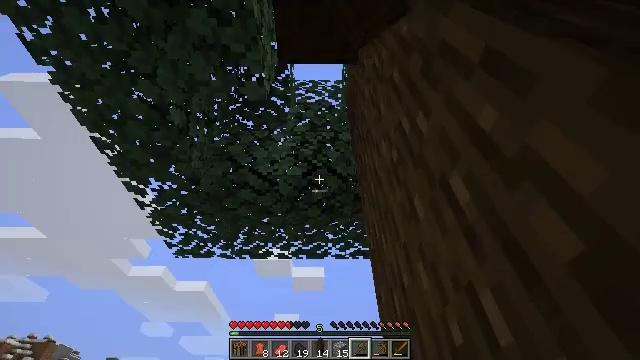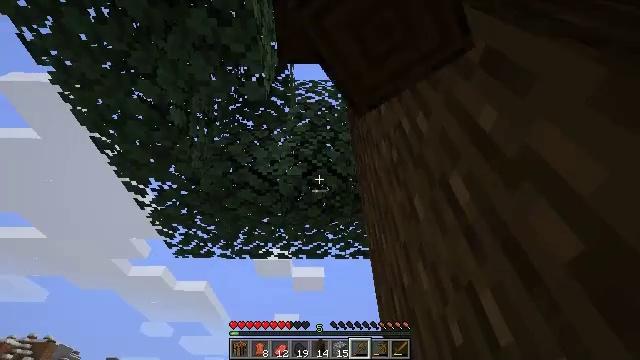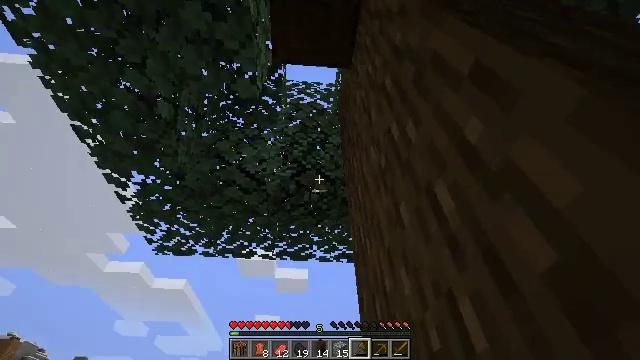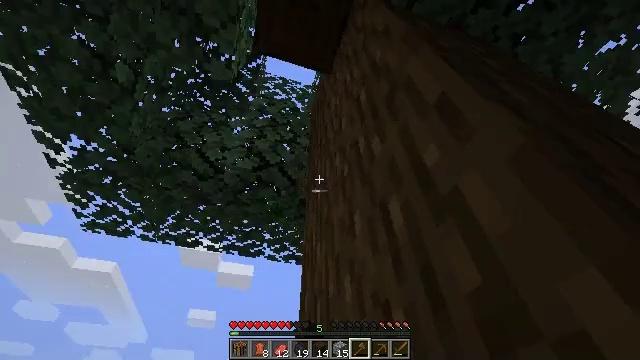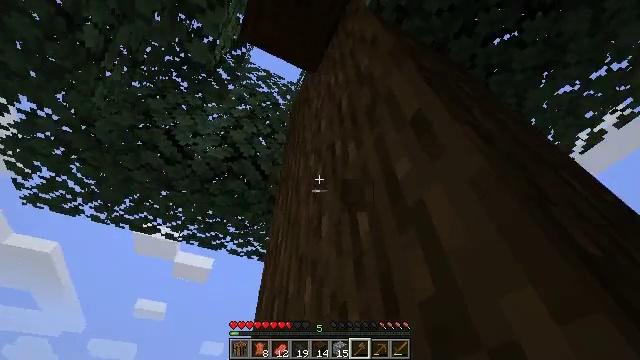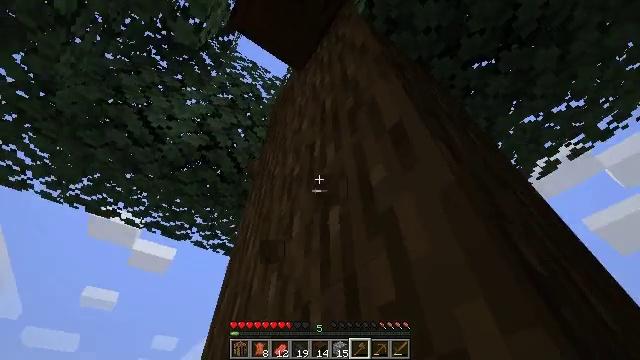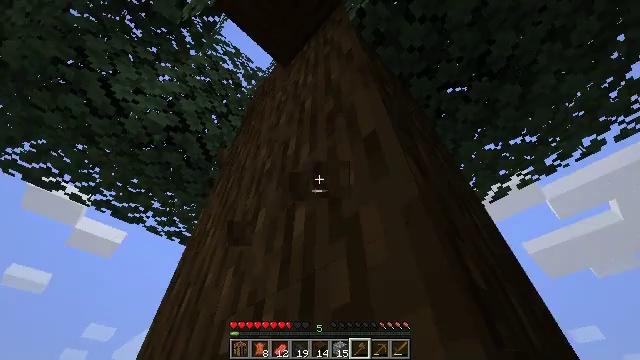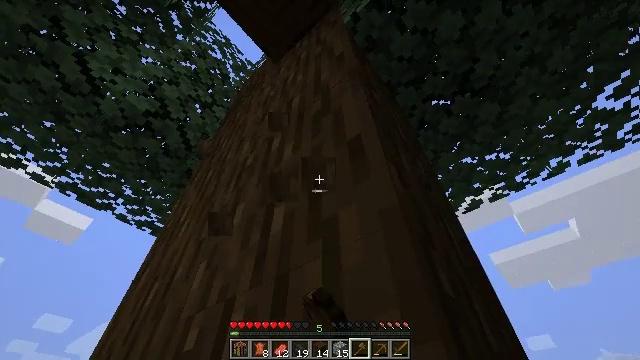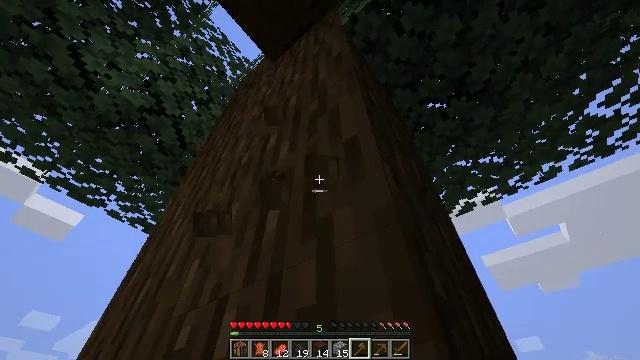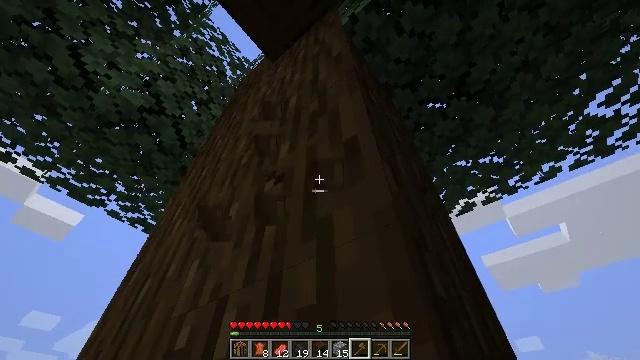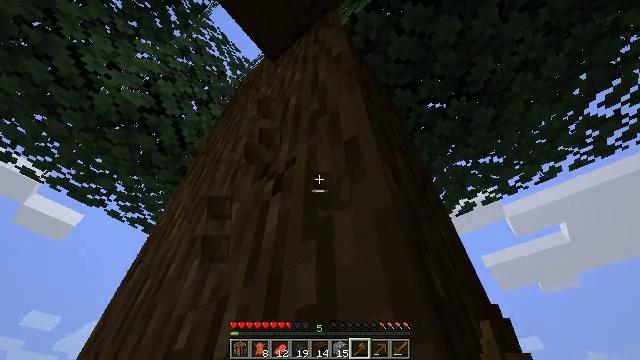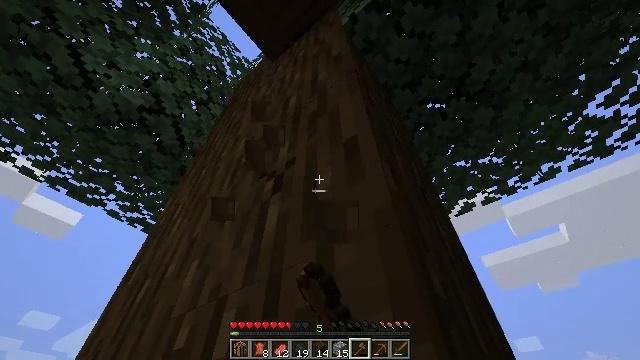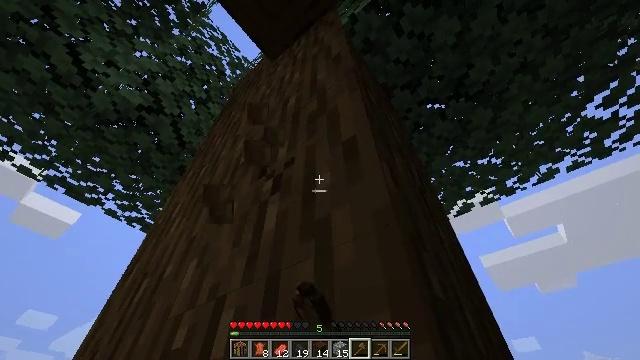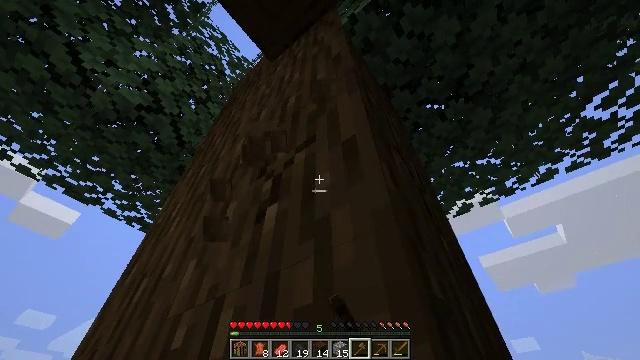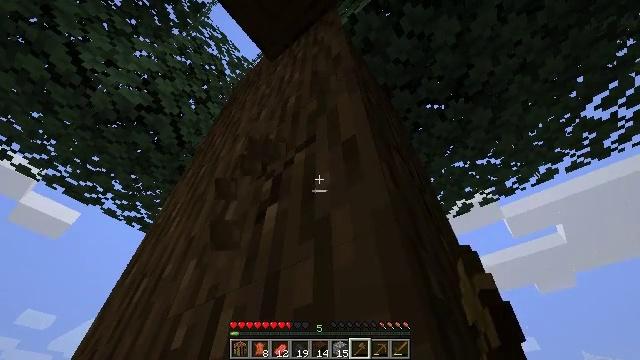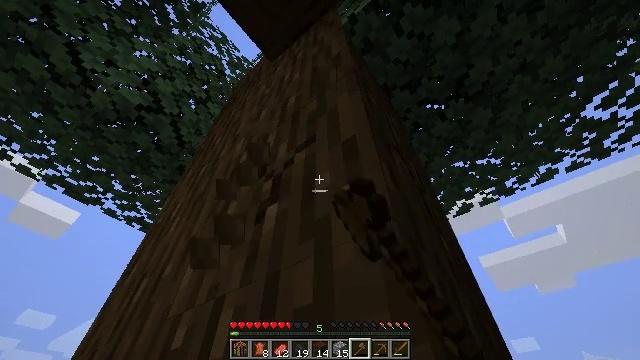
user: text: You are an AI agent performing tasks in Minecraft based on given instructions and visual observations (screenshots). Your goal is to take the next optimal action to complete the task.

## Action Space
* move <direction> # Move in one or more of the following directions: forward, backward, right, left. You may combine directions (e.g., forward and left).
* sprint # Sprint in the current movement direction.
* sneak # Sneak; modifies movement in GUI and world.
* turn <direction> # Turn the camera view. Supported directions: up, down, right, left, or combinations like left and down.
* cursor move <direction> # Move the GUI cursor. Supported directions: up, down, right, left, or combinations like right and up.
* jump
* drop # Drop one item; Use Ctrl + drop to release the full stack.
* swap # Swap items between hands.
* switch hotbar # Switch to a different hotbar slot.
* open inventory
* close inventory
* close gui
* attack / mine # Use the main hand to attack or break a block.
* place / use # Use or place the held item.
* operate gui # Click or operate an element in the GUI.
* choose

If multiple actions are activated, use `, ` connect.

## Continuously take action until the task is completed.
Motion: motion action
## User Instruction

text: Chop down the dark oak log.
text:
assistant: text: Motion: attack / mine
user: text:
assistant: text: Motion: turn right, attack / mine
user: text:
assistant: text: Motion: turn right, attack / mine
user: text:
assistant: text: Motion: turn right, attack / mine
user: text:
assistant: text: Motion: turn right, attack / mine
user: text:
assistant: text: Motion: turn right, attack / mine
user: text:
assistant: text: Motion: turn right, attack / mine
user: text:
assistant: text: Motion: turn right, attack / mine
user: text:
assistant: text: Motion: attack / mine
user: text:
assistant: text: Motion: attack / mine
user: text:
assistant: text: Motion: attack / mine
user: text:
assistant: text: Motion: attack / mine
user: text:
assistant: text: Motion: attack / mine
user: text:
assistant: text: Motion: attack / mine
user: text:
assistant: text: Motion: attack / mine
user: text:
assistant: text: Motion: attack / mine
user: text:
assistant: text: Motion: attack / mine
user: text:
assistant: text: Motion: attack / mine
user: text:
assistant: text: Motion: attack / mine
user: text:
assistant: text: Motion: attack / mine
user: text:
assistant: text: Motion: attack / mine
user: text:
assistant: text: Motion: attack / mine
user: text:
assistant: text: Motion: attack / mine
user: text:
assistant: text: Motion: attack / mine
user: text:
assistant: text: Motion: attack / mine
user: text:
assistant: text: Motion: attack / mine
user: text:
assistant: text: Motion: attack / mine
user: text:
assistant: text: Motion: turn right, attack / mine
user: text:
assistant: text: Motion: turn right, attack / mine
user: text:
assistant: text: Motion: turn right, attack / mine